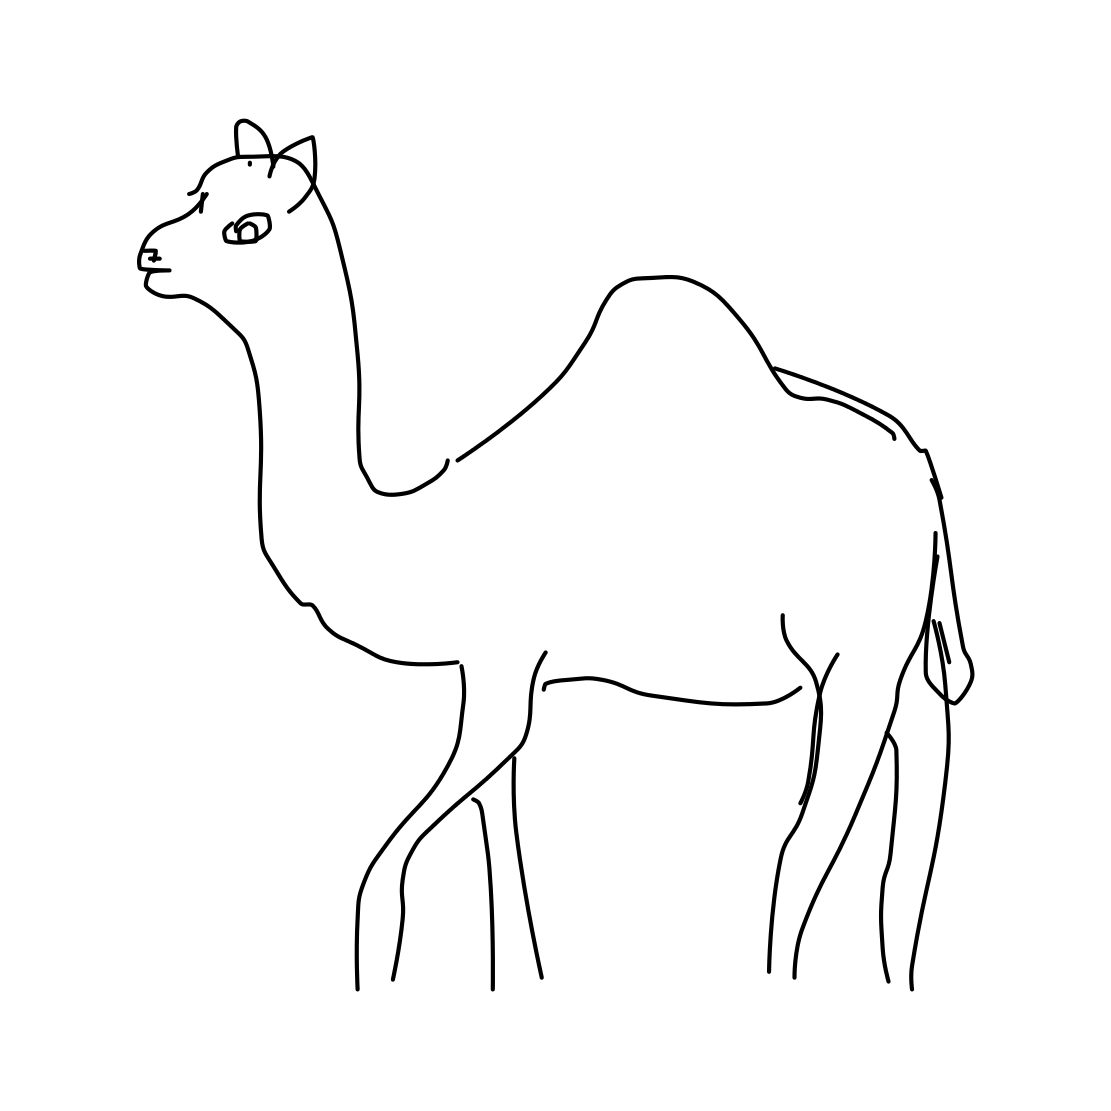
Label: camel